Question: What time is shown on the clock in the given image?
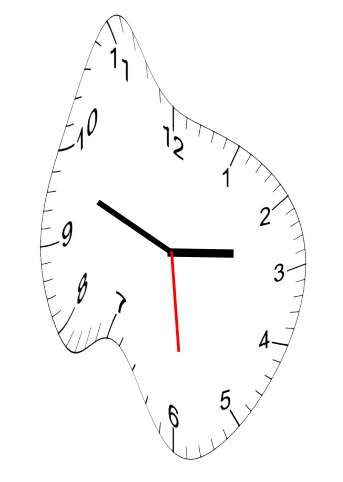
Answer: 02:48:29